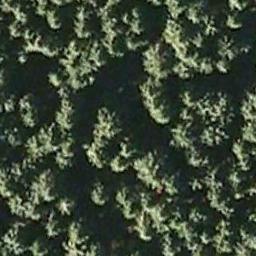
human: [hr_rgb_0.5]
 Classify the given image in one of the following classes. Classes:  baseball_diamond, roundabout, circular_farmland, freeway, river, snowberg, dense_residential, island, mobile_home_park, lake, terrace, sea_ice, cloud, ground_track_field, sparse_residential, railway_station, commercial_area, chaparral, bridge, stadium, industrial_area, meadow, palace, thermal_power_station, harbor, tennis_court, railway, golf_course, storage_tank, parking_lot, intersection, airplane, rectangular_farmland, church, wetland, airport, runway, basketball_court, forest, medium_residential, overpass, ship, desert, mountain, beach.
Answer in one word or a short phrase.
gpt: forest